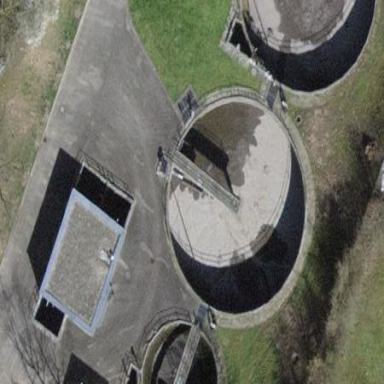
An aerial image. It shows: Sewage reservoir with water.